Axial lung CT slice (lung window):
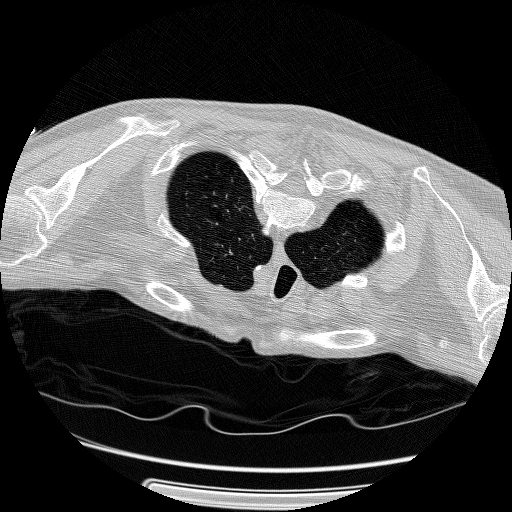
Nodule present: no